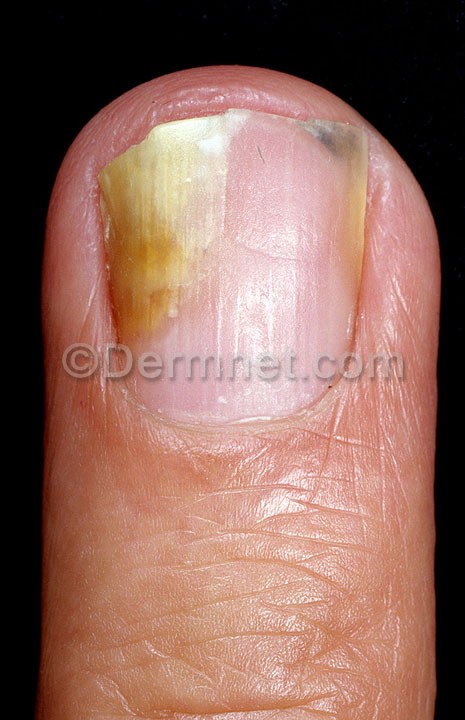
Disease: Nail Fungus and other Nail Disease